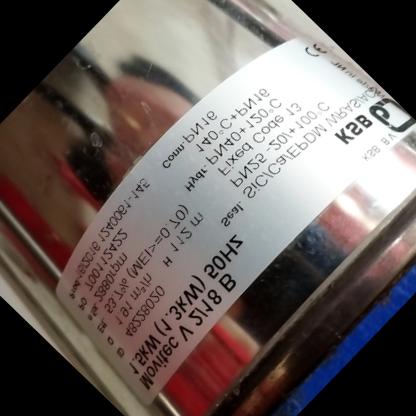
Klasa: tabliczka-znamionowa